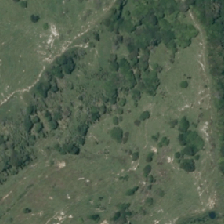
Land cover: manuka_kanuka